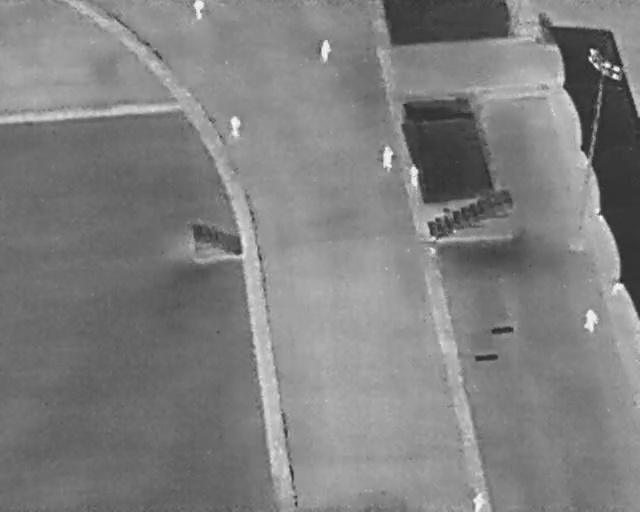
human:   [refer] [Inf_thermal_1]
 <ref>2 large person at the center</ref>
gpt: <box>[[58, 29, 62, 31, 2], [62, 33, 66, 35, 2]]</box>

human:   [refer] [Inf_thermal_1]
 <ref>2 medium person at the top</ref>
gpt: <box>[[29, 0, 32, 3, 2], [34, 23, 38, 26, 2]]</box>

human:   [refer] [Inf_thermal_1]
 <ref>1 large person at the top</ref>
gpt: <box>[[48, 8, 52, 11, 2]]</box>